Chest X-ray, PA view. Patient: 26 years old, sex M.
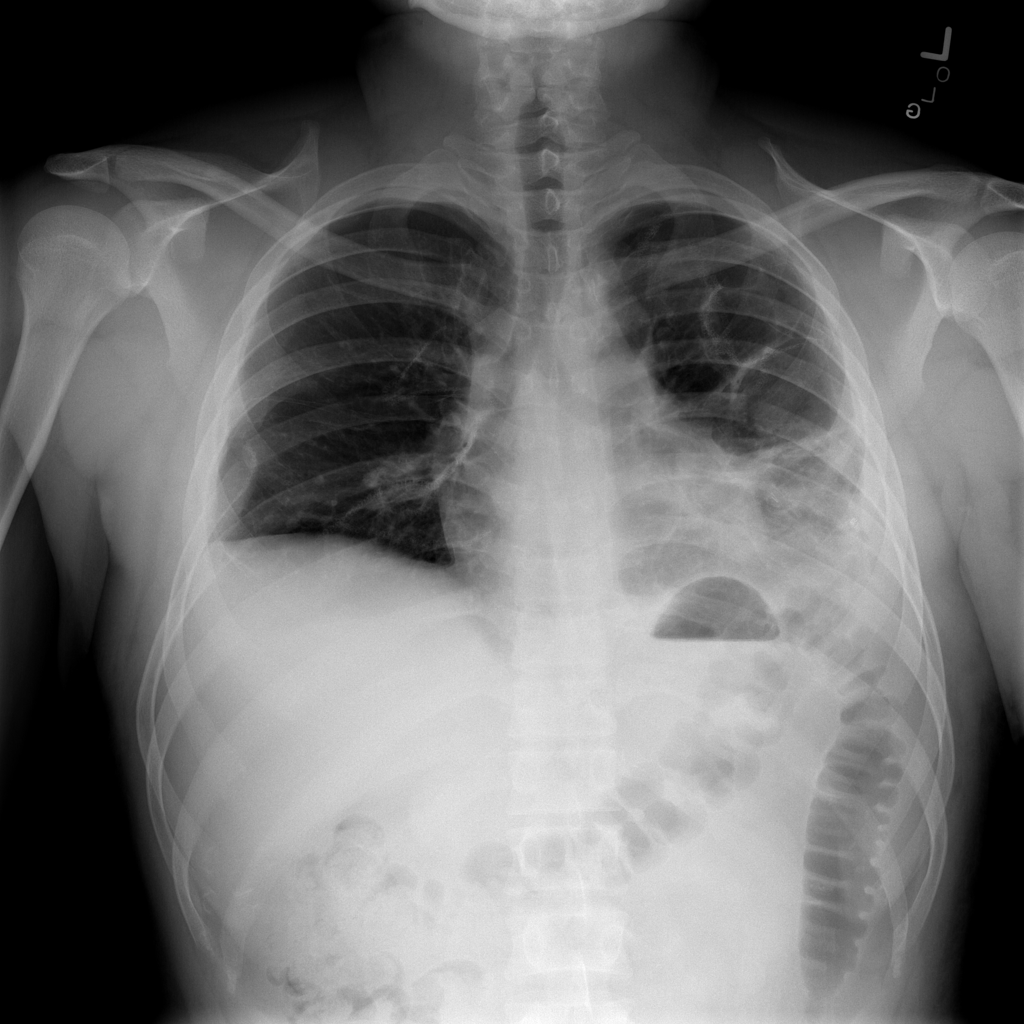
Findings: Pneumothorax